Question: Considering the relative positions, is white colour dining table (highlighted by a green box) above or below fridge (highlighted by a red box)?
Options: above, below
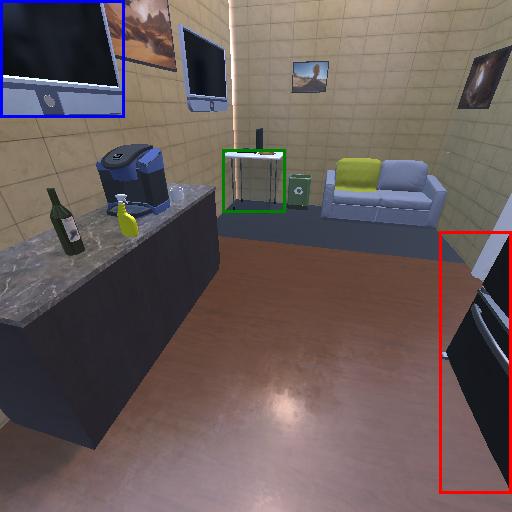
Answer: above